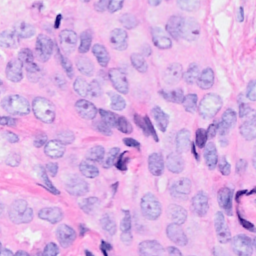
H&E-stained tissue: Breast